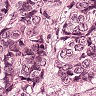
Metastatic tissue present: yes